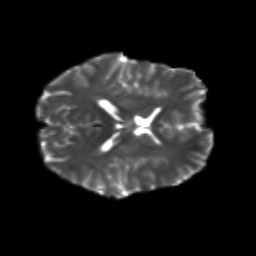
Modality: T2w
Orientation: axial
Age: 23
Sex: male
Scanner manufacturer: siemens
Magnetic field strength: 3 T
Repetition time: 3.5 s
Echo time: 0.104 s